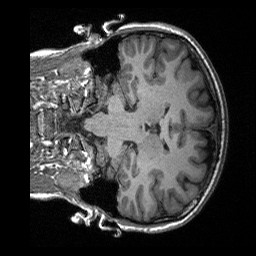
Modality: T1w
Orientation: coronal
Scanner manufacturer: siemens
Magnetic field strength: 3 T
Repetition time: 2.3 s
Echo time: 0.00226 s